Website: apple
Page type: address-validator
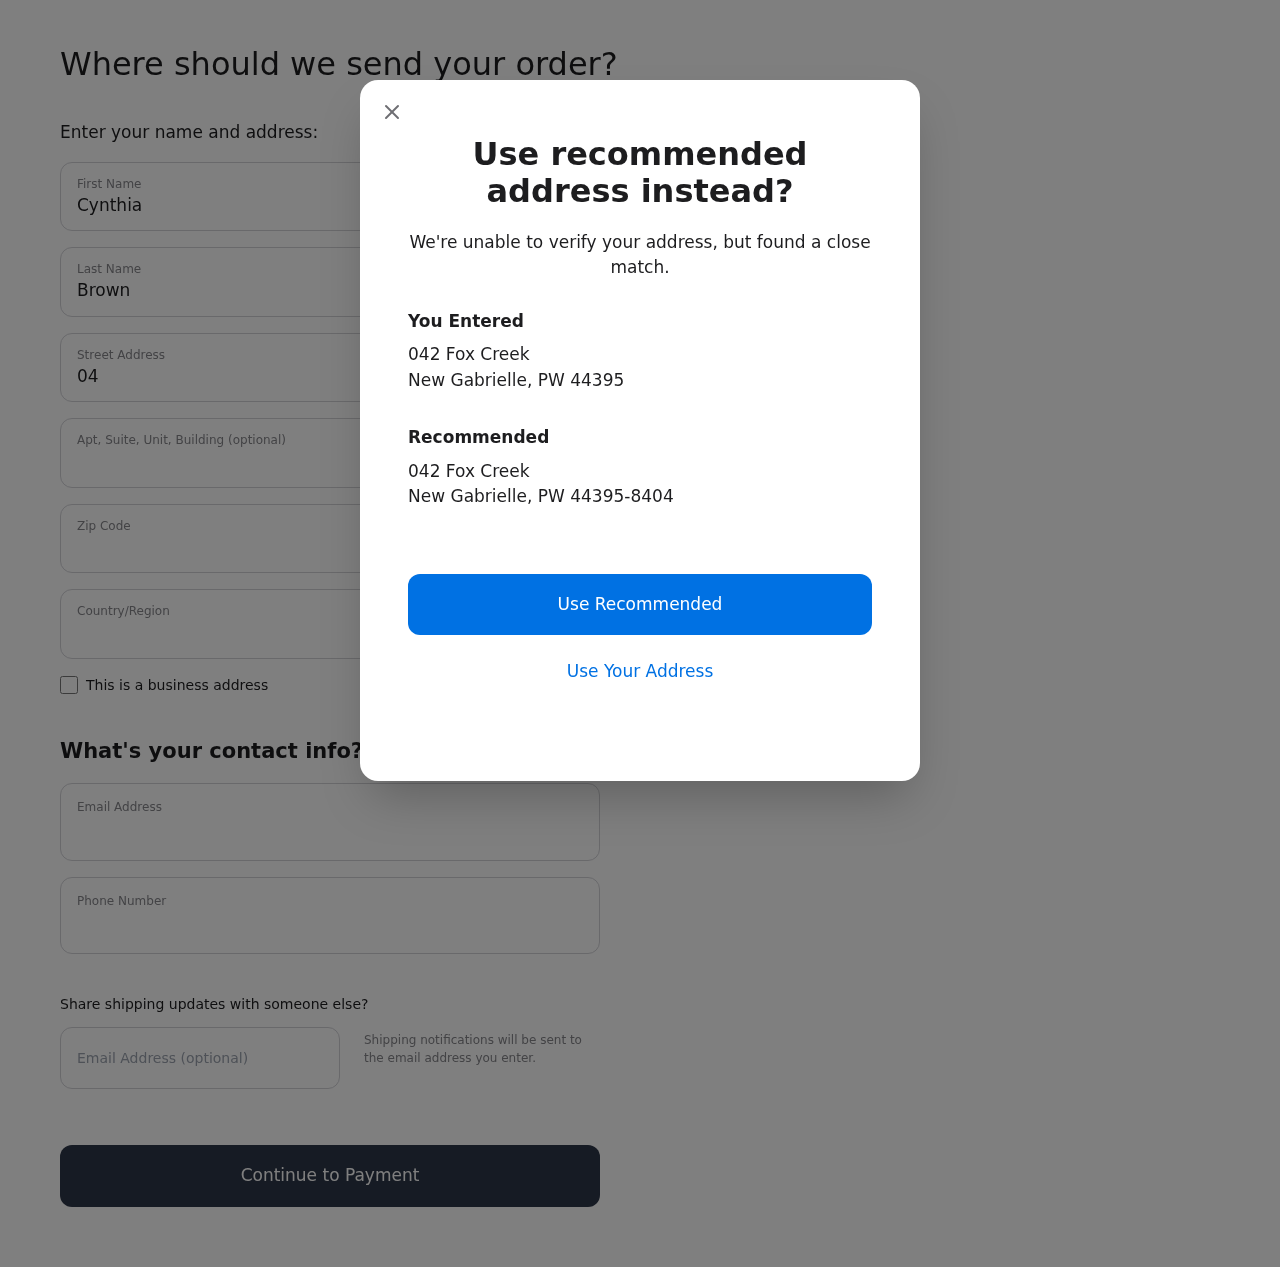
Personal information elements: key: PII_CITY
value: New Gabrielle
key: PII_COUNTRY
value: United States
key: PII_EMAIL
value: cynthia.brown@gmail.com
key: PII_FIRSTNAME
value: Cynthia
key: PII_GIFT_EMAIL
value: dphelps@hotmail.com
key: PII_LASTNAME
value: Brown
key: PII_PHONE
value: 5563761361
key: PII_POSTCODE
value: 44395
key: PII_POSTCODE_FULL
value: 44395-8404
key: PII_STATE_ABBR
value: PW
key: PII_STREET
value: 042 Fox Creek
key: PII_CITY2
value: New Gabrielle
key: PII_STATE_ABBR2
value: PW